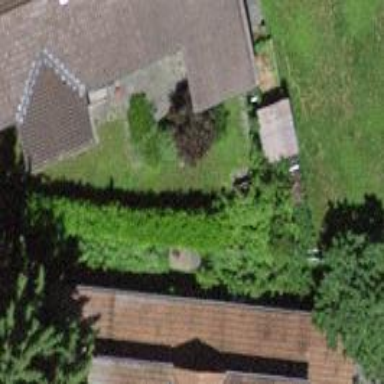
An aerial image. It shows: Hedge acting as barrier.